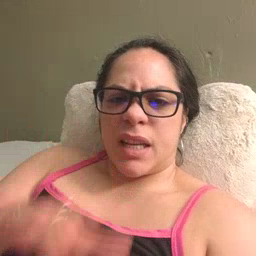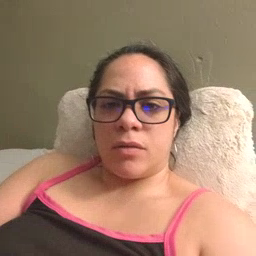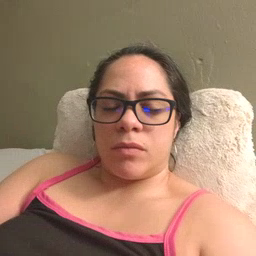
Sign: clean